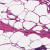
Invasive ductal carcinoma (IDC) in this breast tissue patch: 0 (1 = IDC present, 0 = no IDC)